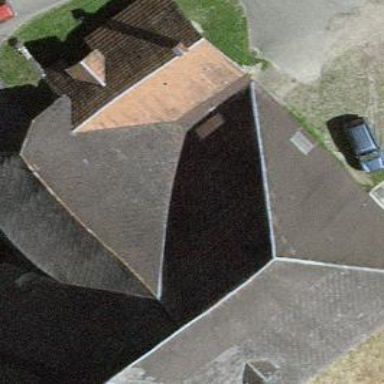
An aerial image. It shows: Farm building.